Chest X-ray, PA view. Patient: 45 years old, sex F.
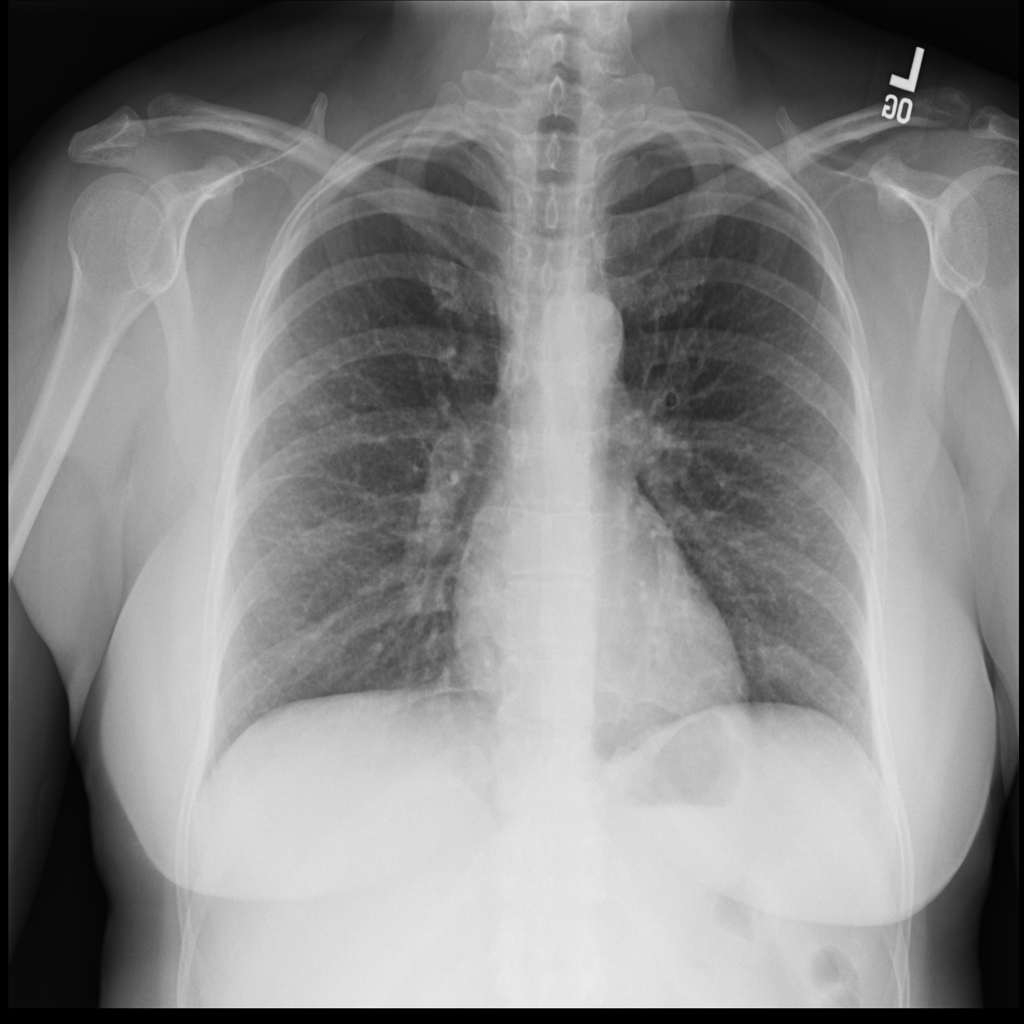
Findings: No Finding